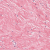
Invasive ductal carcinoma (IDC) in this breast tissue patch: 0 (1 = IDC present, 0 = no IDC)